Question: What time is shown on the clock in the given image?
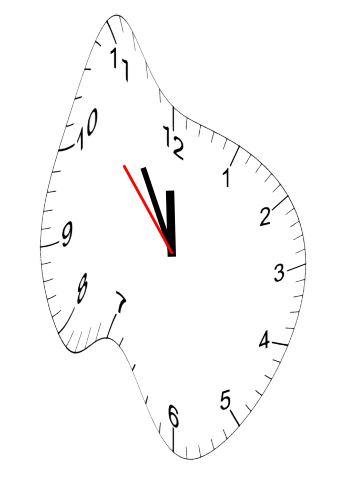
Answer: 11:54:53